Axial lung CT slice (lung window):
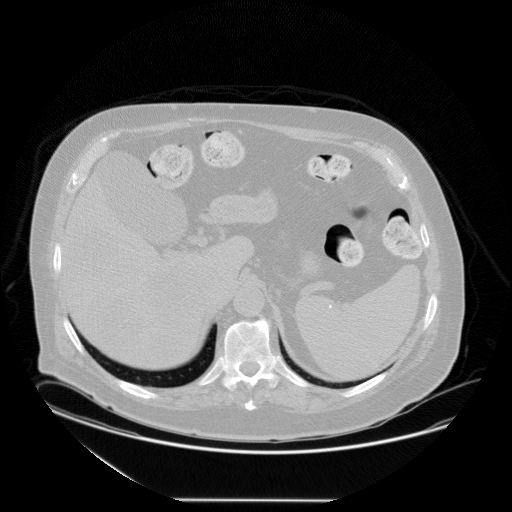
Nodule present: no